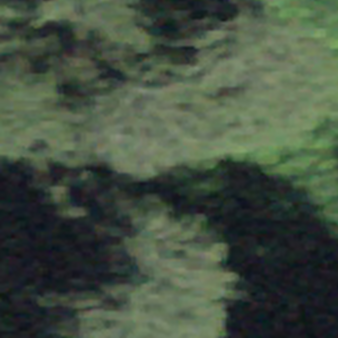
Label: other